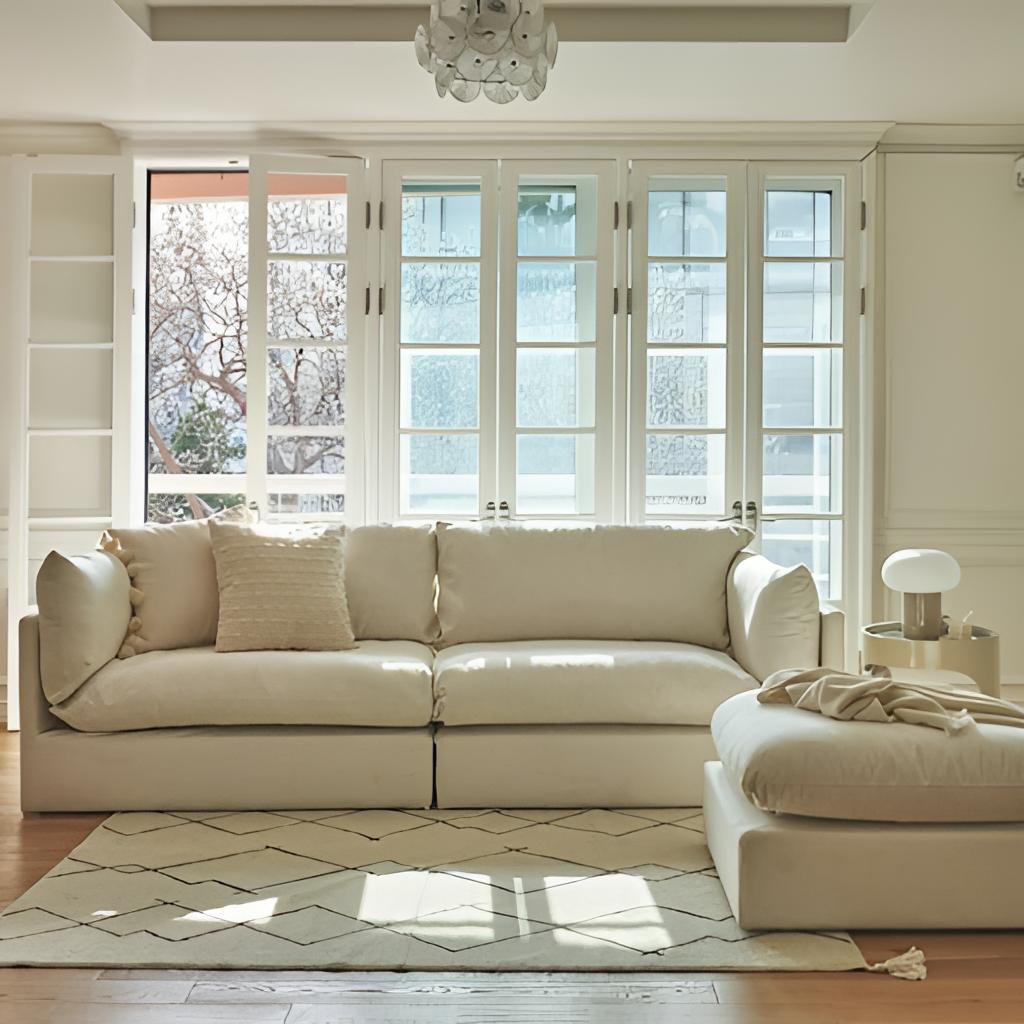
living room, fabric sofa, contemporary, paint wallpaper, with solid pattern, brown wood flooring, with plank pattern